Question: Guys how can we rotate only a part of UIView at a given angle, my specific requirement is to rotate 25% of left portion of a view at 45 degree or any given angle .. please refer diagram

I read some article on 3D transform but it involves the entire view rather than a part, I know it is possible as flip animation definitely uses this under the hood any article or any code will be a real help .
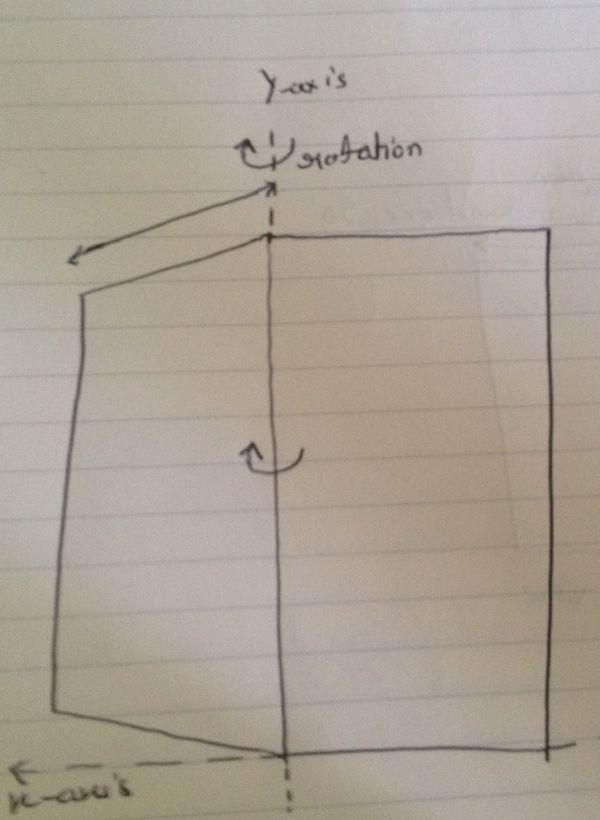
Answer: You can look at this ones:
<URL>
and
<URL>
<URL>